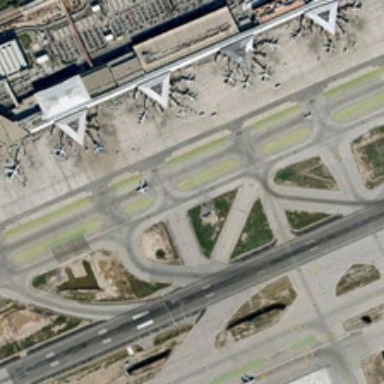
Several planes are in runway while many other planes are next to four terminals in an airport .